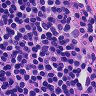
Metastatic tissue present: no